Question: There are 2 strings separated by a space forming a 'UIButton' title. The button frames cannot be changed. Device is iPhone portrait only. How can I dynamically control the lengths of the 2 strings based on the requirements?
Second string has a minimum length of 9 characters which will be shown at all times.
If first string has a length greater than 15 characters, it can be truncated from the right side, ending it with ellipsis (...)
I would not like to hardcode values using 'if-else' considering all combinations. Looking for a way to set ratio or set strings dynamically - so that at least the minimum display requirements are met.
'''
// Min length to be displayed is flexible based on space occupied by second string
// Input length ranges from 9 to 20+ characters.
NSString *firstString = @"FirstPartOfTheStringIsDynamic";
// Min length to be displayed 9 characters.
// Input length ranges from 9 to 18 characters.
NSString *secondString = @"123456789-Second";
if (firstString.length > 15) {
firstString = [[firstString substringToIndex:15] stringByAppendingString:@"..."];
}
self.mainButton.titleLabel.adjustsFontSizeToFitWidth = NO;
NSString *buttonTitleString = [NSString stringWithFormat:@"%@ %@", firstString, secondString];
[self.mainButton setTitle:buttonTitleString forState:UIControlStateNormal];
'''
| Repo: <URL>
1. I tried calculating the number of characters that can be fit in the given UIButton by hardcoding values and giving second string priority. That's not a good practice.
2. Cannot change the font size. So, I tried looking into solutions that dynamically calculates number of characters that fit in the given space.
In the screenshot below, I'd like to truncate first string and make room for second string to display completely -

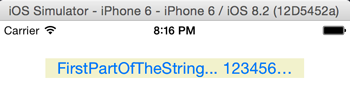
Answer: I solved the above puzzle by calculating the remaining size where the first string can be accommodated. Used a 'NSString' category to truncate with ellipsis.
'Size of First String = Size of Button - Size of Second String'
'''
// Min length to be displayed is flexible based on space occupied by second string
// Input length ranges from 9 to 20+ characters.
NSString *firstString = @"FirstPartOfTheStringIsDynamic";
// Min length to be displayed 9 characters.
NSString *secondString = @"123456789-Second";
CGSize sizeOfSecondString = [secondString sizeWithAttributes:@{NSFontAttributeName: [UIFont systemFontOfSize:17.0f]}];
CGSize sizeOfButton = self.mainButton.frame.size;
// Calculate the remaining width to accomodate first string
CGFloat sizeOfFirstString = sizeOfButton.width - sizeOfSecondString.width;
firstString = [firstString stringByTruncatingToWidth:sizeOfFirstString withFont:[UIFont systemFontOfSize:17.0f]];
NSString *buttonTitleString = [NSString stringWithFormat:@"%@ %@", firstString, secondString];
self.mainButton.titleLabel.adjustsFontSizeToFitWidth = NO;
[self.mainButton setTitle:buttonTitleString forState:UIControlStateNormal];
'''
Here's the updated demo - <URL>